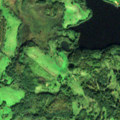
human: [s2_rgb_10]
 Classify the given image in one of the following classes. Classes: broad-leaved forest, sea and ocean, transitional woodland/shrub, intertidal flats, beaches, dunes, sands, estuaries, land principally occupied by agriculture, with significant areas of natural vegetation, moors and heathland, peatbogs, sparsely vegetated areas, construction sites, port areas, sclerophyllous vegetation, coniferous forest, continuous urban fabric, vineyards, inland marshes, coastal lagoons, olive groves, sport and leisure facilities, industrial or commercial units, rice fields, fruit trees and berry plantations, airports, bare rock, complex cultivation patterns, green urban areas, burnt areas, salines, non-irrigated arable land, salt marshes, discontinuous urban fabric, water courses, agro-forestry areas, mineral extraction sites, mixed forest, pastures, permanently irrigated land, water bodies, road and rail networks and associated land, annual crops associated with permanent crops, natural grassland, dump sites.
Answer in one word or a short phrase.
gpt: complex cultivation patterns, land principally occupied by agriculture, with significant areas of natural vegetation, broad-leaved forest, coniferous forest, transitional woodland/shrub, water bodies